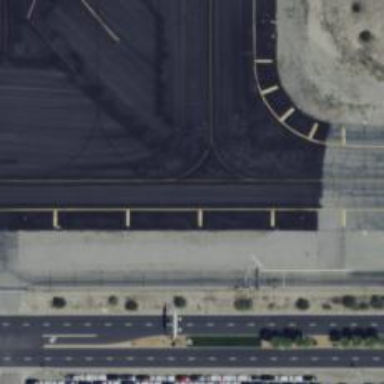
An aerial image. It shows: Asphalt taxiway in the airport.